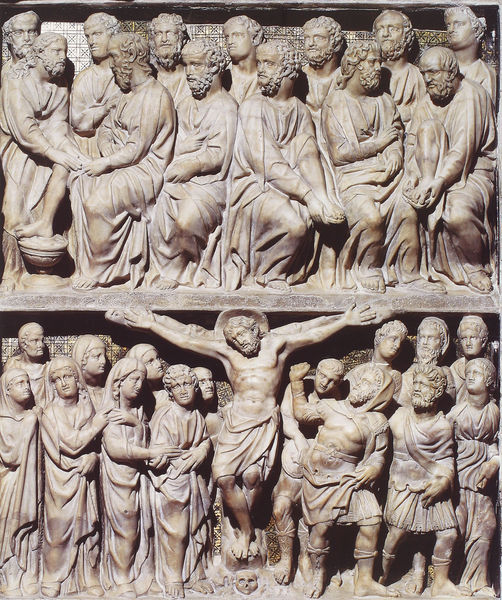
Titel: Kanzel in S. Giovanni forcivitas in Pistoia
Künstler: Fra Guglielmo
Standort: Pistoia, S. Giovanni forcivitas (EU - I - Toskana)
Schlagwörter: menschen, köpfe, marmor, männer, bart, bärte, arme, schädel, stein, tod, hände, kirche, gewänder, relief, füsse, men, people, religious, white, women, black, gray, old, woman, washing, brown, waschen, fuss, kreuz, heiligenschein, christus, jesus, kreuzigung, leid, man, stone, feet, jünger, maria, magdalena, gekreuzigt, beard, cross, faces, sculpture, crucifixion, medieval, apostel, christ, crucifix, totenkopf, bernini, christian, carving, saints, bible, new testament, fußwaschung, skull, crucifiction, romans, giovanni, beards, mourners, mans, crucified, apostles, followers, disciples, service, mournoers, pontius pilot, crucfixion, relegion, romes, 조각